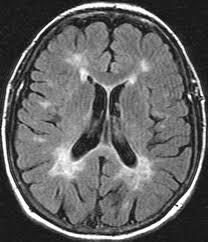
Label: notumor